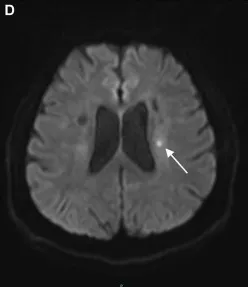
The magnetic resonance imaging (MRI) images of the patient. Left corona radiata. White arrow).
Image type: radiology (mri)